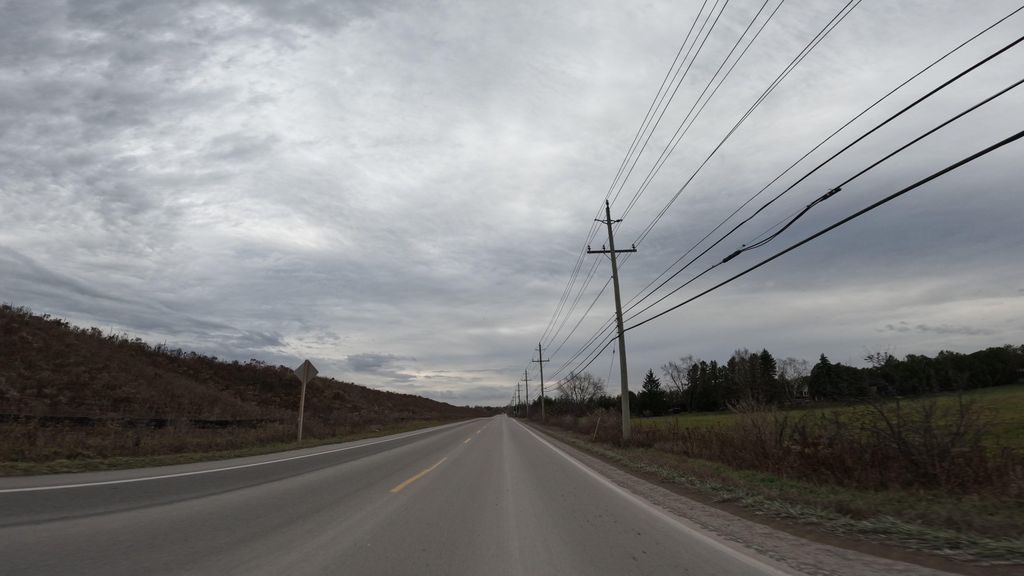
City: hamilton